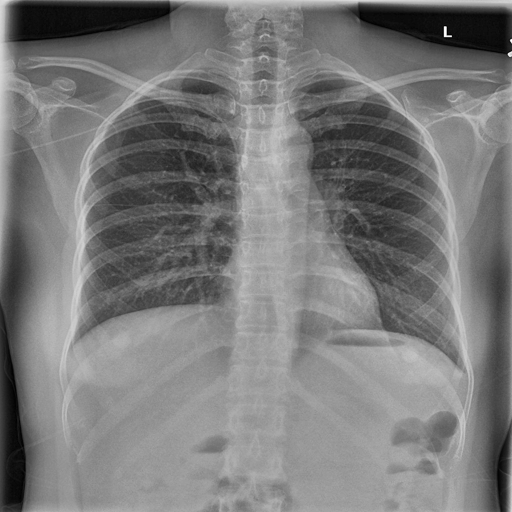
Finding: NORMAL